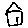
Label: house